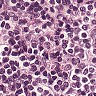
Metastatic tissue present: no